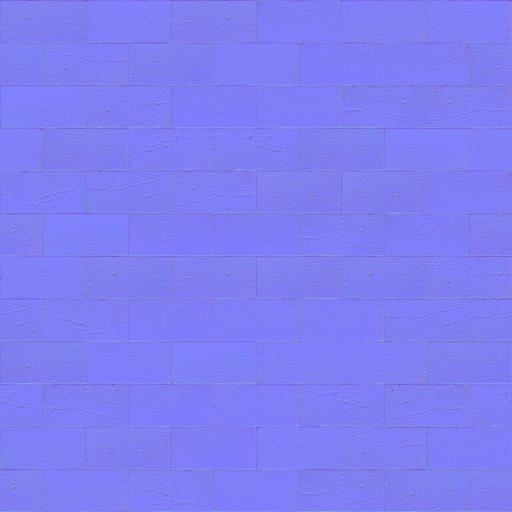
paving stones